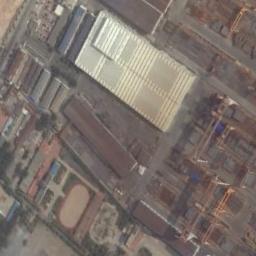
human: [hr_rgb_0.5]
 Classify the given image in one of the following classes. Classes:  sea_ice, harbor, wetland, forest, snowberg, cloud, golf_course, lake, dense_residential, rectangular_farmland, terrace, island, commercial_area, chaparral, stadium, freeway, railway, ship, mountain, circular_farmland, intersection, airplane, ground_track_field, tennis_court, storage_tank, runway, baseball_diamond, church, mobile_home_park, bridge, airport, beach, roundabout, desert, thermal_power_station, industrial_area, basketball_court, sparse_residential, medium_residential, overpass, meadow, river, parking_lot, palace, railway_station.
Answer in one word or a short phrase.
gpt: industrial_area